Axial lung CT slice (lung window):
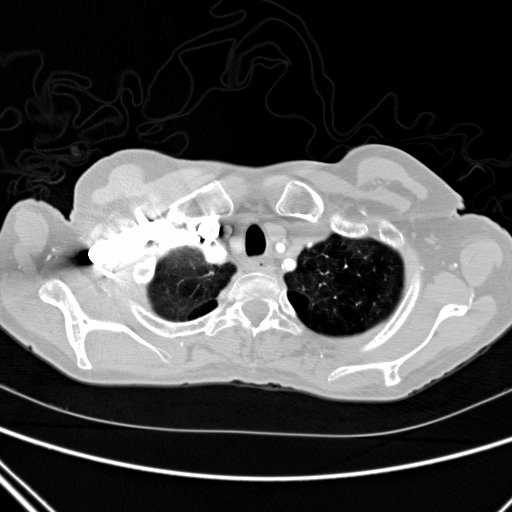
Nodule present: no